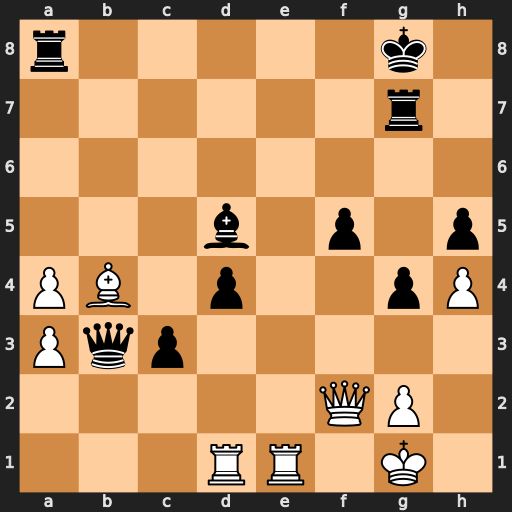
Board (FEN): r5k1/6r1/8/3b1p1p/PB1p2pP/Pqp5/5QP1/3RR1K1
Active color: w
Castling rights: -
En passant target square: -
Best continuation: Qxd4 Be4 Bxc3